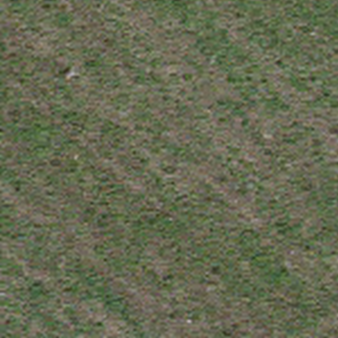
Label: other